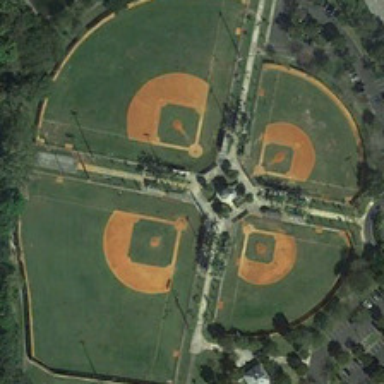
Four baseball fields are surrounded by many green trees .